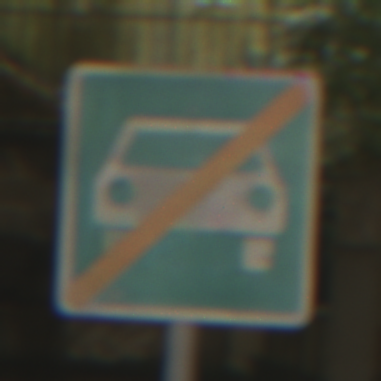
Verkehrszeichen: EndeKraftfahrstrasse
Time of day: Night
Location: Outdoor (Urban)
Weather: PartlyCloudy
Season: NotSpecified
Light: Artificial